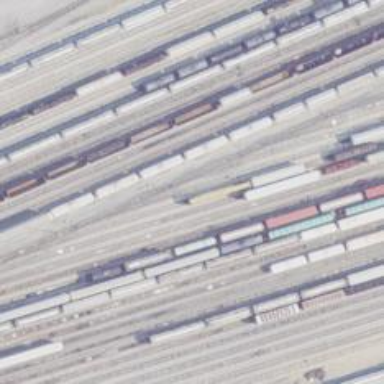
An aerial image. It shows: Railway yard.